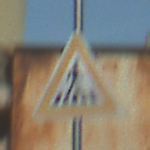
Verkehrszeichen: FussgaengerueberwegLinks
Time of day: MorningAfternoon
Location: Outdoor (Suburban)
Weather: Clear
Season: NotSpecified
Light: Natural